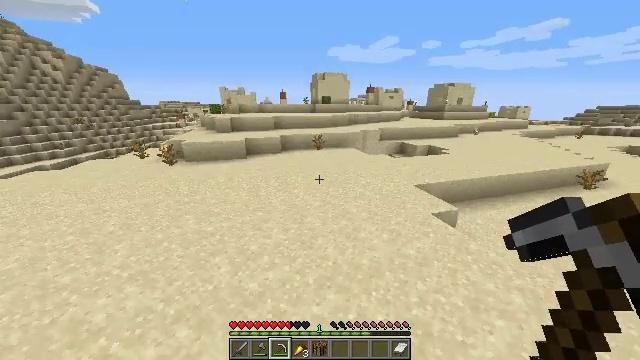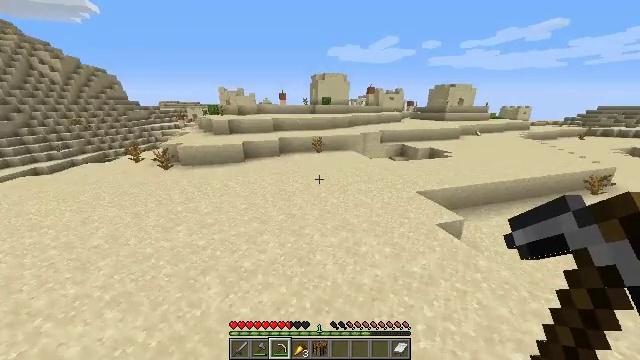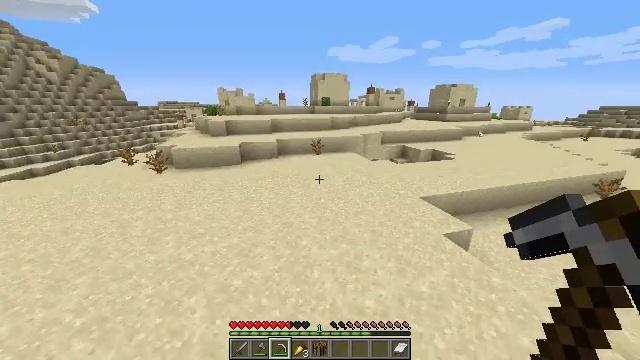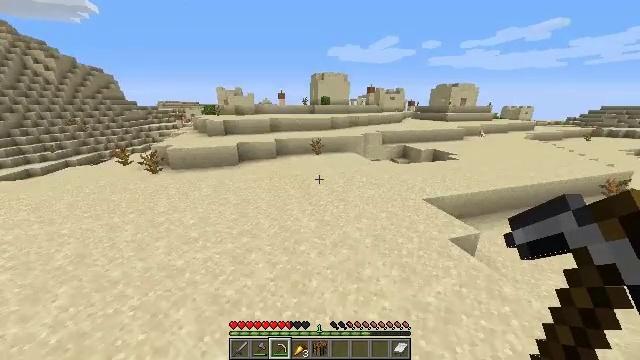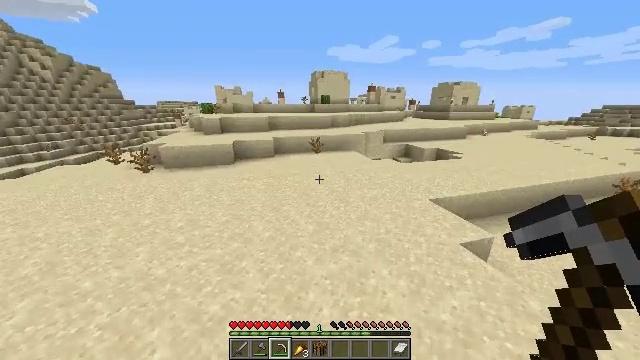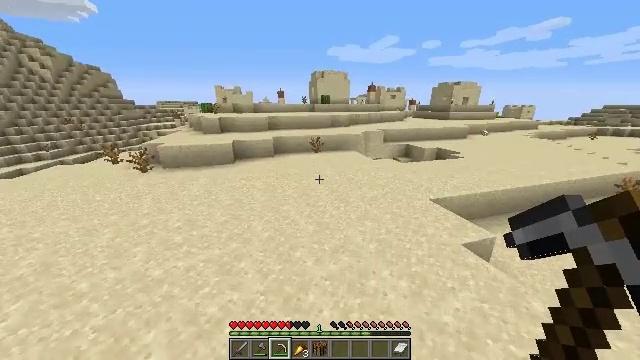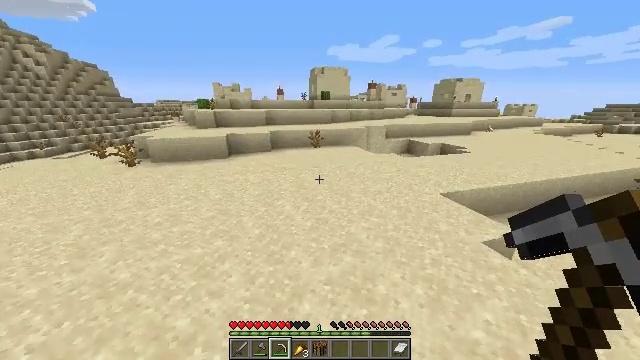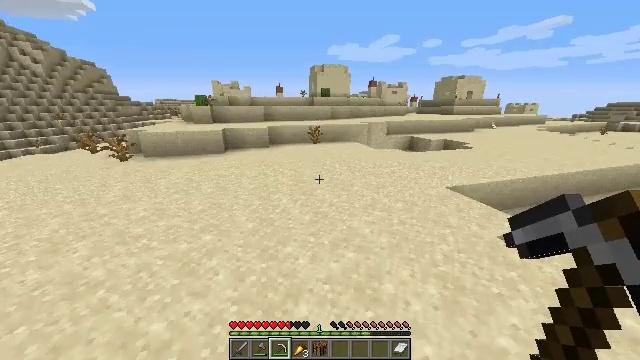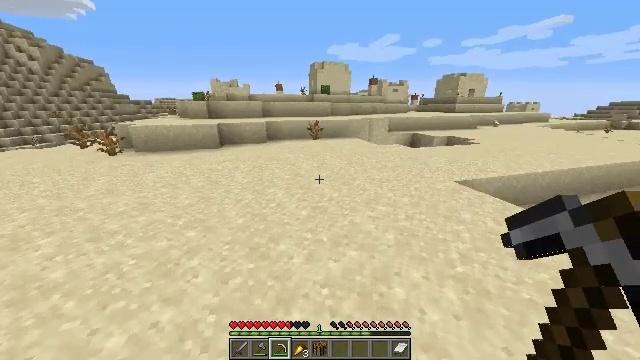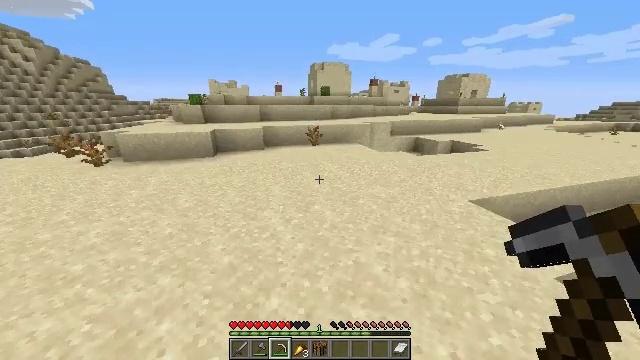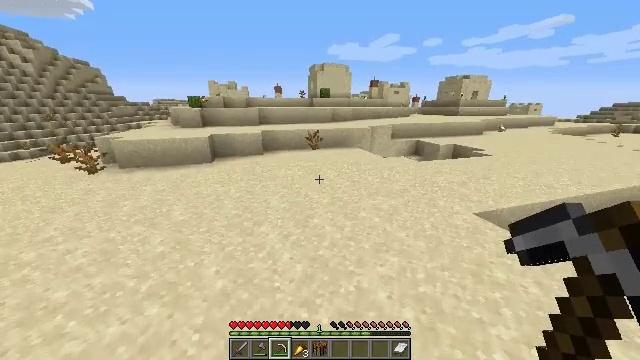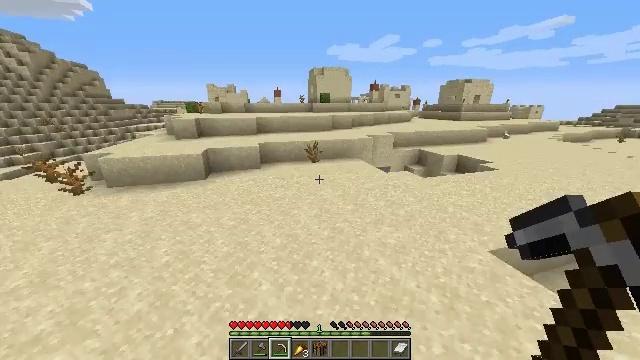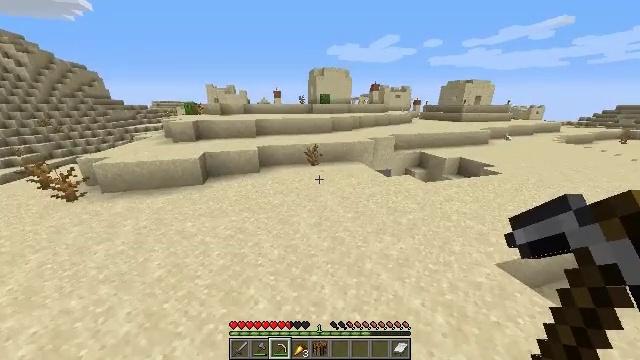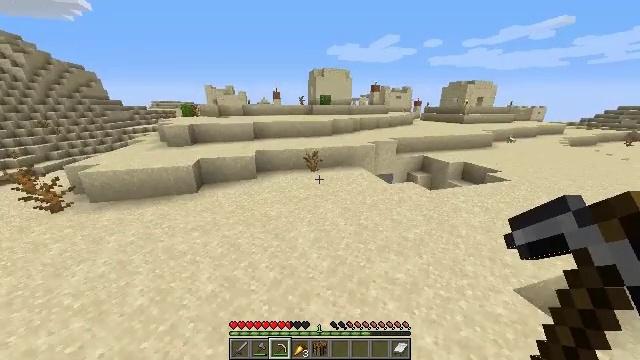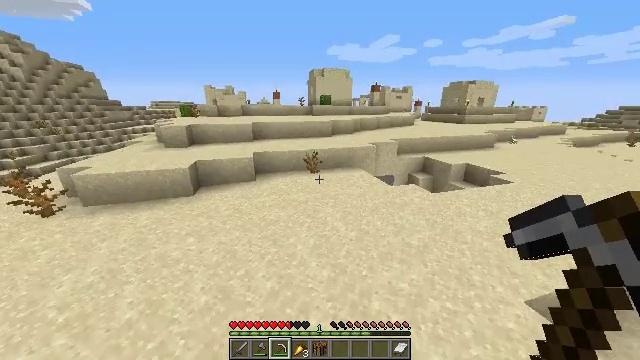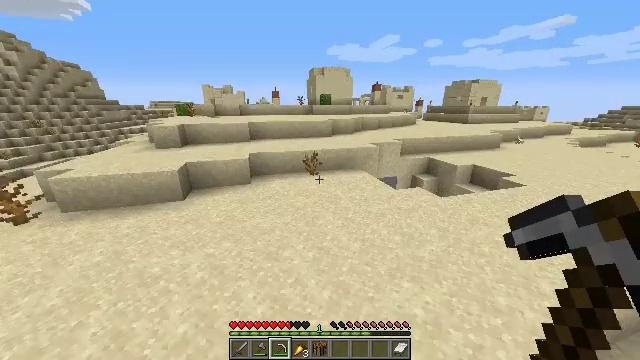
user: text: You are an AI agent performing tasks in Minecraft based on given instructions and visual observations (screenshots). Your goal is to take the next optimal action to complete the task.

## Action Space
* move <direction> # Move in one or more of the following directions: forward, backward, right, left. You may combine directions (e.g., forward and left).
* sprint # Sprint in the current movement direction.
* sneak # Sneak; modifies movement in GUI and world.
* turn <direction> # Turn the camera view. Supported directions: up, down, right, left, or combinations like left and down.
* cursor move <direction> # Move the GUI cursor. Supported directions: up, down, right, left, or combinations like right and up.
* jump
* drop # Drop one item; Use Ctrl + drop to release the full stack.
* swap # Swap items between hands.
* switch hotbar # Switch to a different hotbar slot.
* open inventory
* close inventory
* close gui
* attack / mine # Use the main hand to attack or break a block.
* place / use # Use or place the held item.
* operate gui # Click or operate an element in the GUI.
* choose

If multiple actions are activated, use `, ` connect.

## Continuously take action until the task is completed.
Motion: motion action
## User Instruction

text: Harvest hay blocks from the village.
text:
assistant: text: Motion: move forward, jump
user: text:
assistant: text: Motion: move forward, jump
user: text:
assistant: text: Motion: move forward, jump
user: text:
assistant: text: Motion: move forward, jump
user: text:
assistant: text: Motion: move forward, jump
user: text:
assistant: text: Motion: move forward, jump
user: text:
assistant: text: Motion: move forward, jump
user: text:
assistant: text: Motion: move forward, jump
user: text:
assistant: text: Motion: move forward, jump
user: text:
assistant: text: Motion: move forward, jump
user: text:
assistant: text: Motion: move forward, jump
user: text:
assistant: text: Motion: move forward, jump
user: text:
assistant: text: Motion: move forward, jump
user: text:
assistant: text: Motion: move forward, jump
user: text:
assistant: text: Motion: move forward, jump
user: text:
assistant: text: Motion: move forward, jump
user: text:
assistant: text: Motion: move forward, jump
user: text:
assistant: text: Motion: move forward, jump
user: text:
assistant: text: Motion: move forward, jump
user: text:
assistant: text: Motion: move forward, jump
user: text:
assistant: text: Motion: move forward, jump
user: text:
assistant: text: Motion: move forward, jump
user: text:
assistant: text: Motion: move forward, jump
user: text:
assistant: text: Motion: move forward, jump
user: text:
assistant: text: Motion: move forward, jump
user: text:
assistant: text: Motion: move forward, jump
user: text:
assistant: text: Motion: move forward
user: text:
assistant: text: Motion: move forward
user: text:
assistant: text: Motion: move forward
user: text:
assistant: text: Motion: move forward